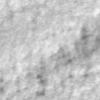
Label: no_change